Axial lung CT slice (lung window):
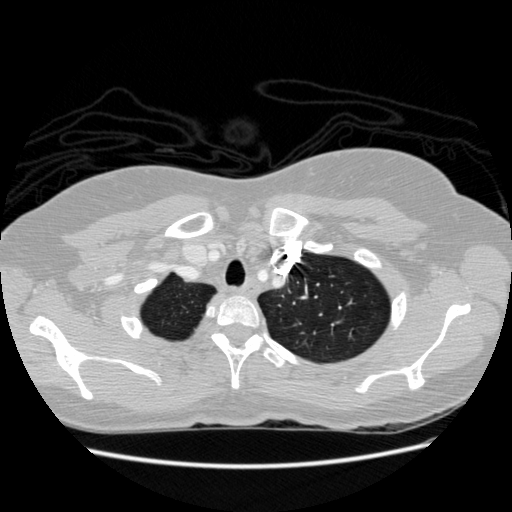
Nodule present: no